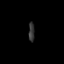
Tissue: prostate
Cell type: Fibroblasts
Senescence score: 0.7924
Nuclear area (px): 112
Mean DAPI intensity: 52.321